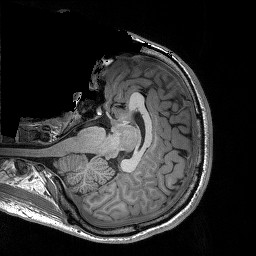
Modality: T1w
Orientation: axial